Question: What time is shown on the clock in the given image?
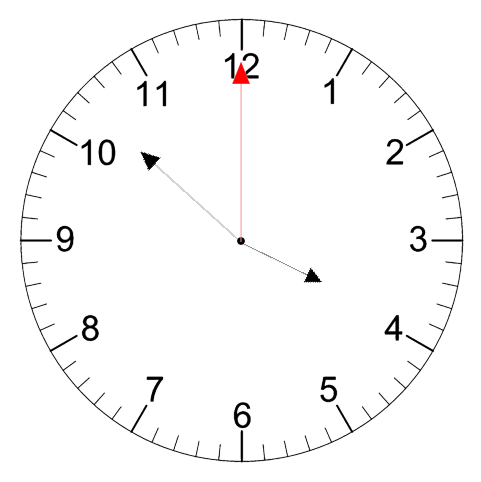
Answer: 03:52:00